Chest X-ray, PA view. Patient: 63 years old, sex M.
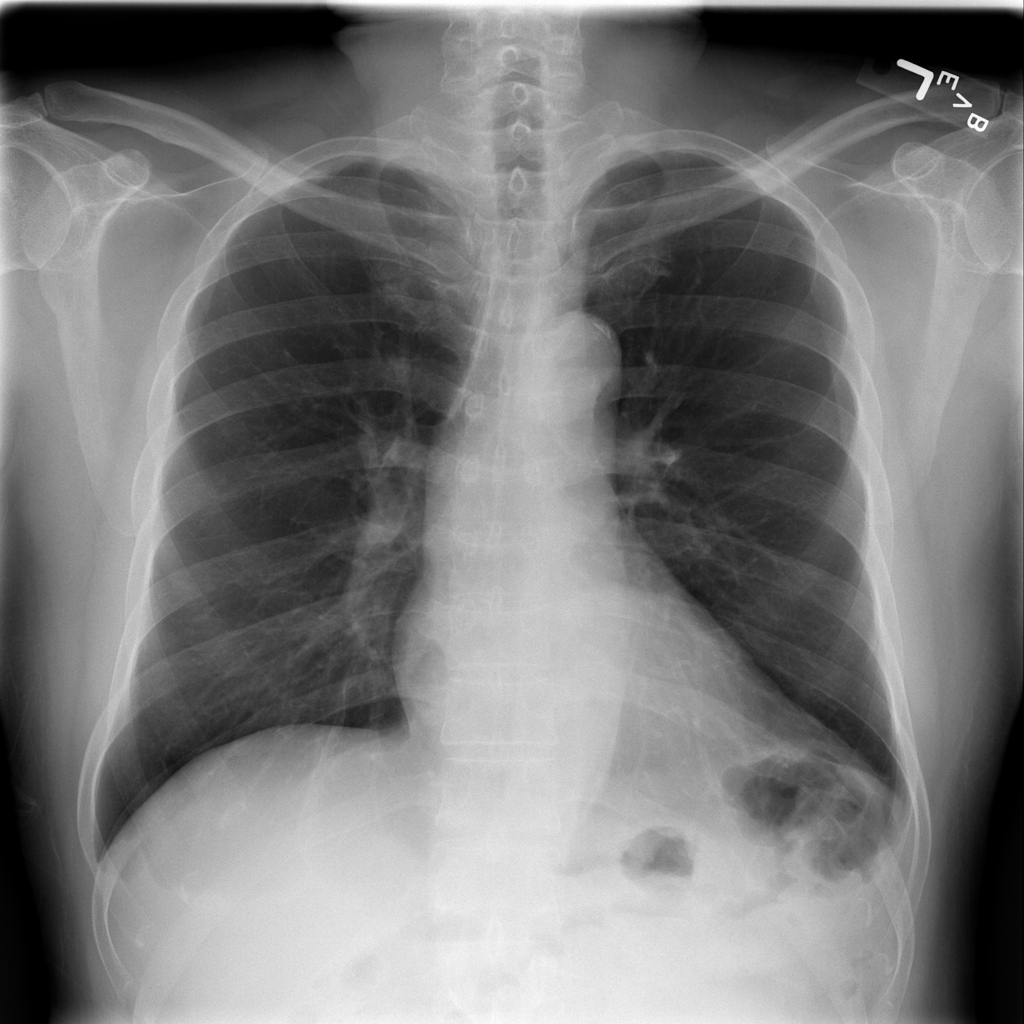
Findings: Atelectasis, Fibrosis